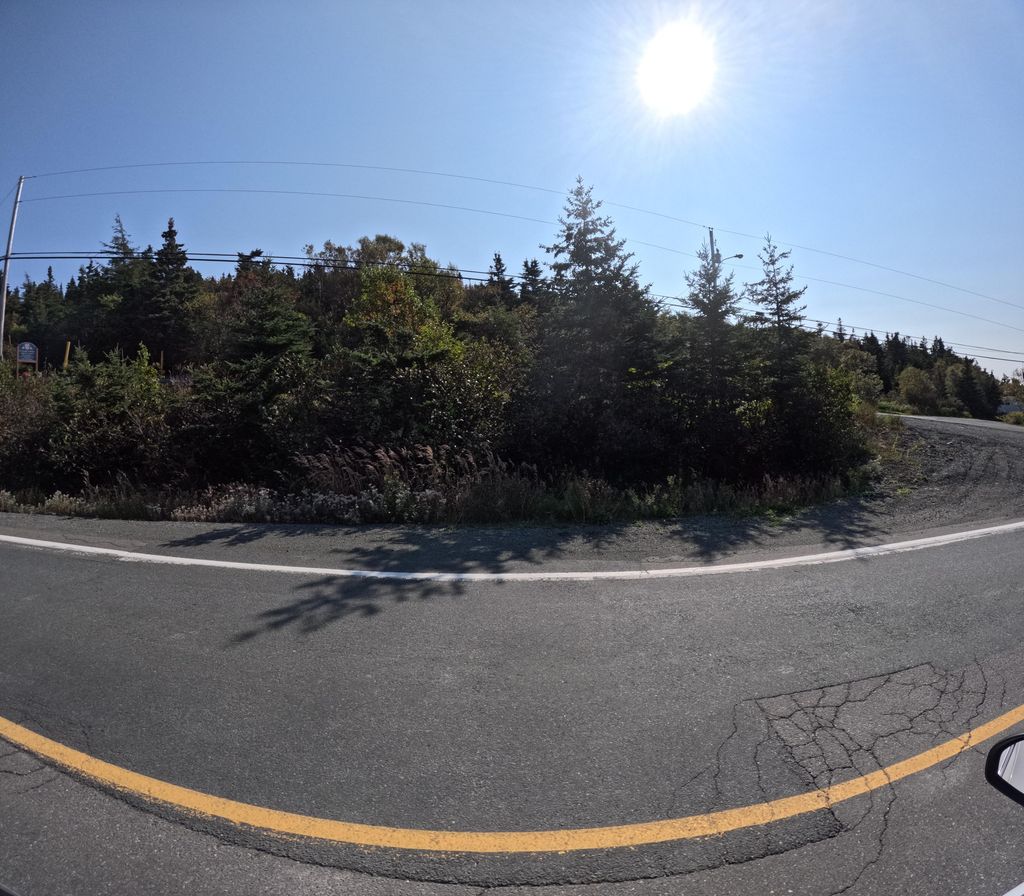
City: st_johns